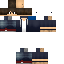
A male human skin with medium skin, wearing brown long hair dressed in a blue hoodie and blue jeans, featuring a closed mouth.